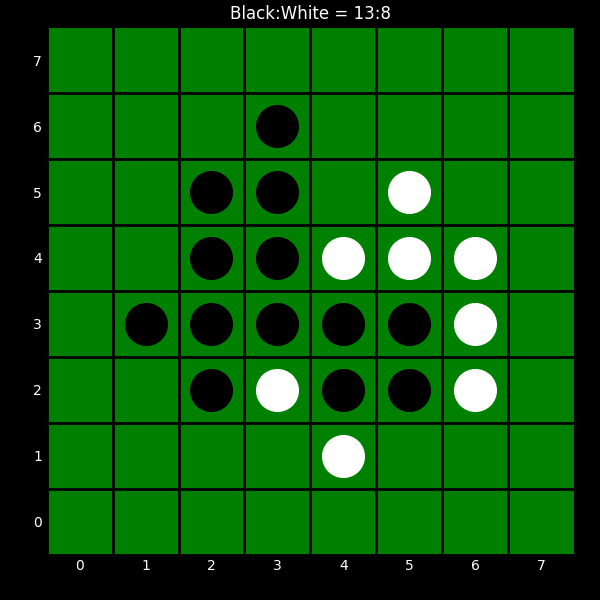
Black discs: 13
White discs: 8